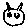
Label: cat